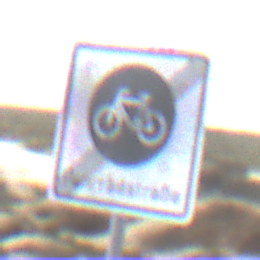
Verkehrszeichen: EndeFahrradstrasse
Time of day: Midday
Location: Outdoor (Nature)
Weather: PartlyCloudy
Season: NotSpecified
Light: Natural